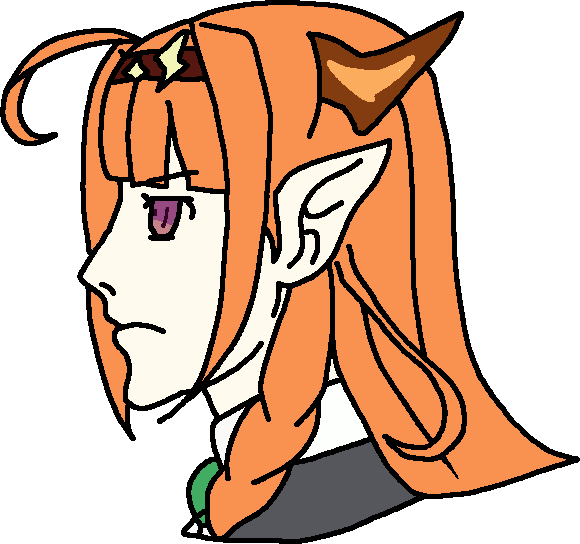
Label: 4_Yes_Chad